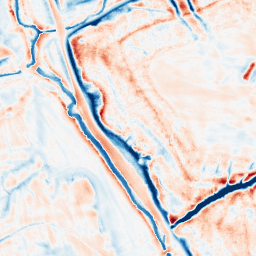
Category: edge_preserving
Decomposition family: bilateral
Decomposition parameters: d: 21
sigma_color: 100
sigma_space: 75
Upsampling method: quintic
Upsampling parameters: scale: 2
Upsampling scale: 2